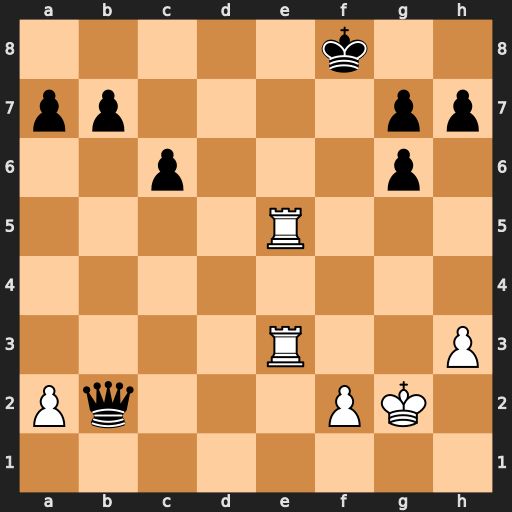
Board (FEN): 5k2/pp4pp/2p3p1/4R3/8/4R2P/Pq3PK1/8
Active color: w
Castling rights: -
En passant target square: -
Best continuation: Rf3+ Kg8 Re8#